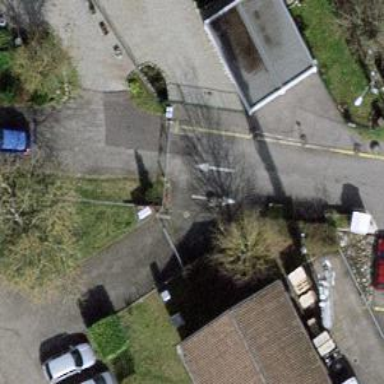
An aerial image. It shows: Gate.